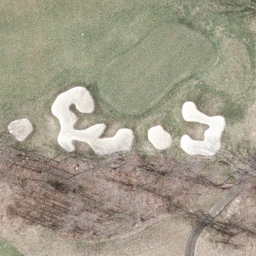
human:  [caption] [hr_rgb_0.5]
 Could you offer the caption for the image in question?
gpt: A part of a golf course with with green turfs and some bunkers and withered trees .

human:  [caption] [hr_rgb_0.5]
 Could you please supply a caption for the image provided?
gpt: There are turfs and some bunkers and withered trees in the golf course .

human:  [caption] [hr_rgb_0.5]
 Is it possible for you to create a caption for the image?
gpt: This is a part of a golf course with green turfs and some bunkers and trees .

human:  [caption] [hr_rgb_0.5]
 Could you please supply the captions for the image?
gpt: A part of a golf course with green turfs and some bunkers and withered trees .

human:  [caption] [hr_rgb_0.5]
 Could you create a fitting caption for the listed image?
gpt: Green turfs and some bunkers and withered trees in the golf course .